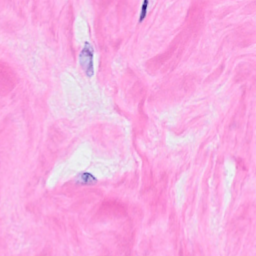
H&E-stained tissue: Breast